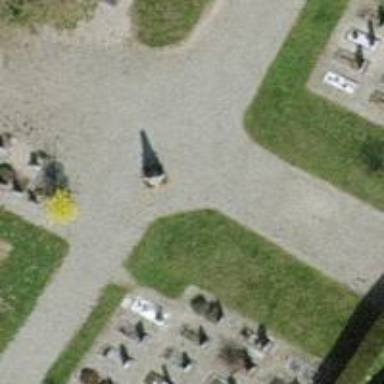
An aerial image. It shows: Historical war memorial in the form of obelisk.